Question: I'm reading in a file like so:
'''
genes<-read.table("goi.txt",header=TRUE, row.names=1)
control<-log2(1+(genes[,1]))
experiment<-log2(1+(genes[,2]))
'''
And plotting them as a simple scatter in 'ggplot':
'''
ggplot(genes, aes(control, experiment)) +
xlim(0, 20) +
ylim(0, 20) +
geom_text(aes(control, experiment, label=row.names(genes)),size=3)
'''
However the points are incorrectly placed on my plot (see attached image)
This is my data:
'''
control expt
gfi1 0.189634 3.16574
Ripply3 13.752000 34.40630
atonal 2.527670 4.97132
sox2 16.584300 42.73240
tbx15 0.878446 3.13560
hes8 0.830370 8.17272
Tlx1 1.349330 7.33417
pou4f1 3.763400 9.44845
pou3f2 0.444326 2.92796
neurog1 13.943800 24.83100
sox3 17.275700 26.49240
isl2 3.841100 10.08640
'''
As you can see, 'Ripply3' is clearly in the wrong position on the graph!
Am I doing something really stupid?

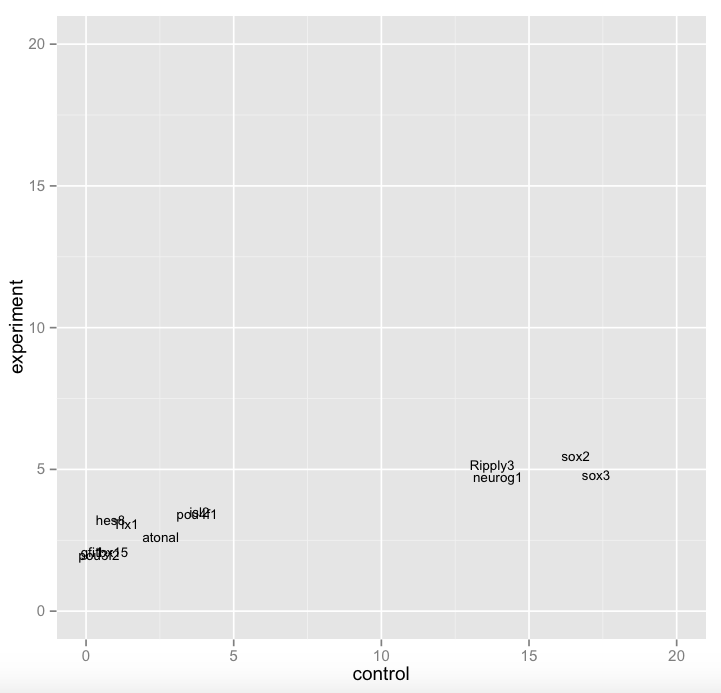
Answer: The 'aes()' function used by 'ggplot' looks first inside the data frame you provide via 'data = genes'. This is why you can (and should) specify variable only by bare column names like 'control'; 'ggplot' will automatically know where to find the data.
But R's scoping system is such that if nothing by that name is found in the current environment, R will look in the parent environment, and so on, until it reaches the global environment until it finds something by that name.
So 'aes(control, experiment)' looks for variables named 'control' and 'experiment' 'genes'. It finds the original, untransformed 'control' variable, but of course there is no 'experiment' variable in 'genes'. So it continues up the chain of environments until it hits the global environment, where you have defined the isolated variable 'experiment' and uses that.
You meant to do something more like this:
'''
genes$controlLog <- log2(1+(genes[,1]))
genese$exptLog <- log2(1+(genes[,2]))
'''
followed by:
'''
ggplot(genes, aes(controlLog, exptLog)) +
xlim(0, 20) +
ylim(0, 20) +
geom_text(aes(controlLog, exptLog, label=row.names(genes)),size=3)
'''